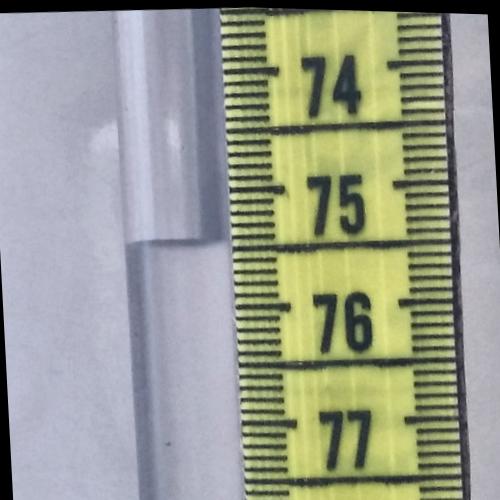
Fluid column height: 75.4 cm